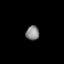
Tissue: lung
Cell type: Epithelial cells
Senescence score: 0.2198
Nuclear area (px): 186
Mean DAPI intensity: 136.21